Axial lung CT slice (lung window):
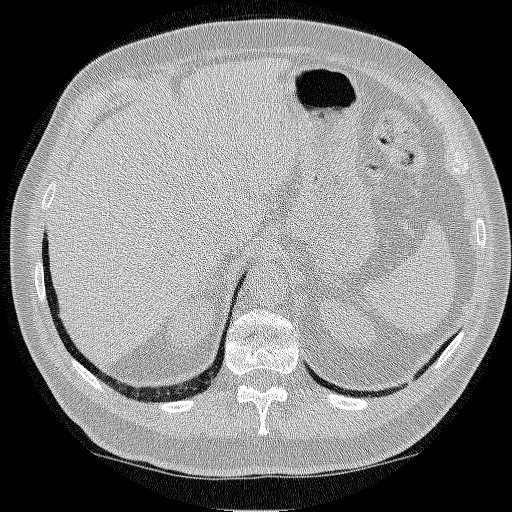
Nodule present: no